Interaction volume radius: 10 \u00c5
Interaction volume height: 25 \u00c5
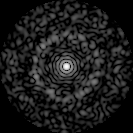
Disorder parameter: 0.8444